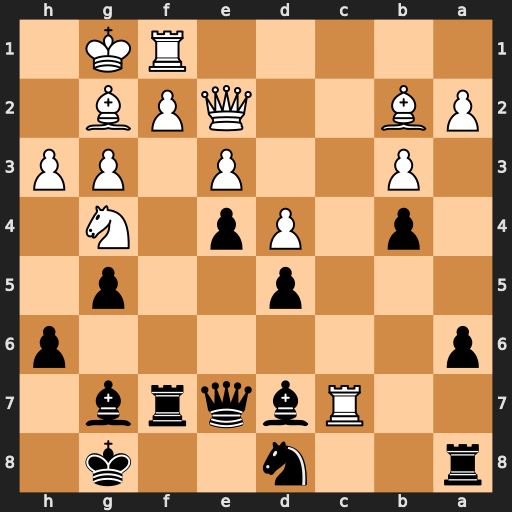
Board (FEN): r2n2k1/2Rbqrb1/p6p/3p2p1/1p1Pp1N1/1P2P1PP/PB2QPB1/5RK1
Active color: b
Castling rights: -
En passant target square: -
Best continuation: Bxg4 Rxe7 Bxe2